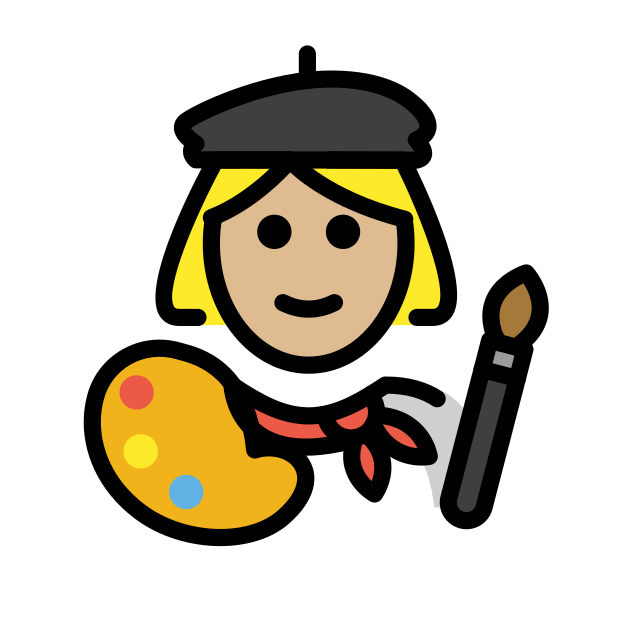
woman artist: medium-light skin tone